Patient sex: F
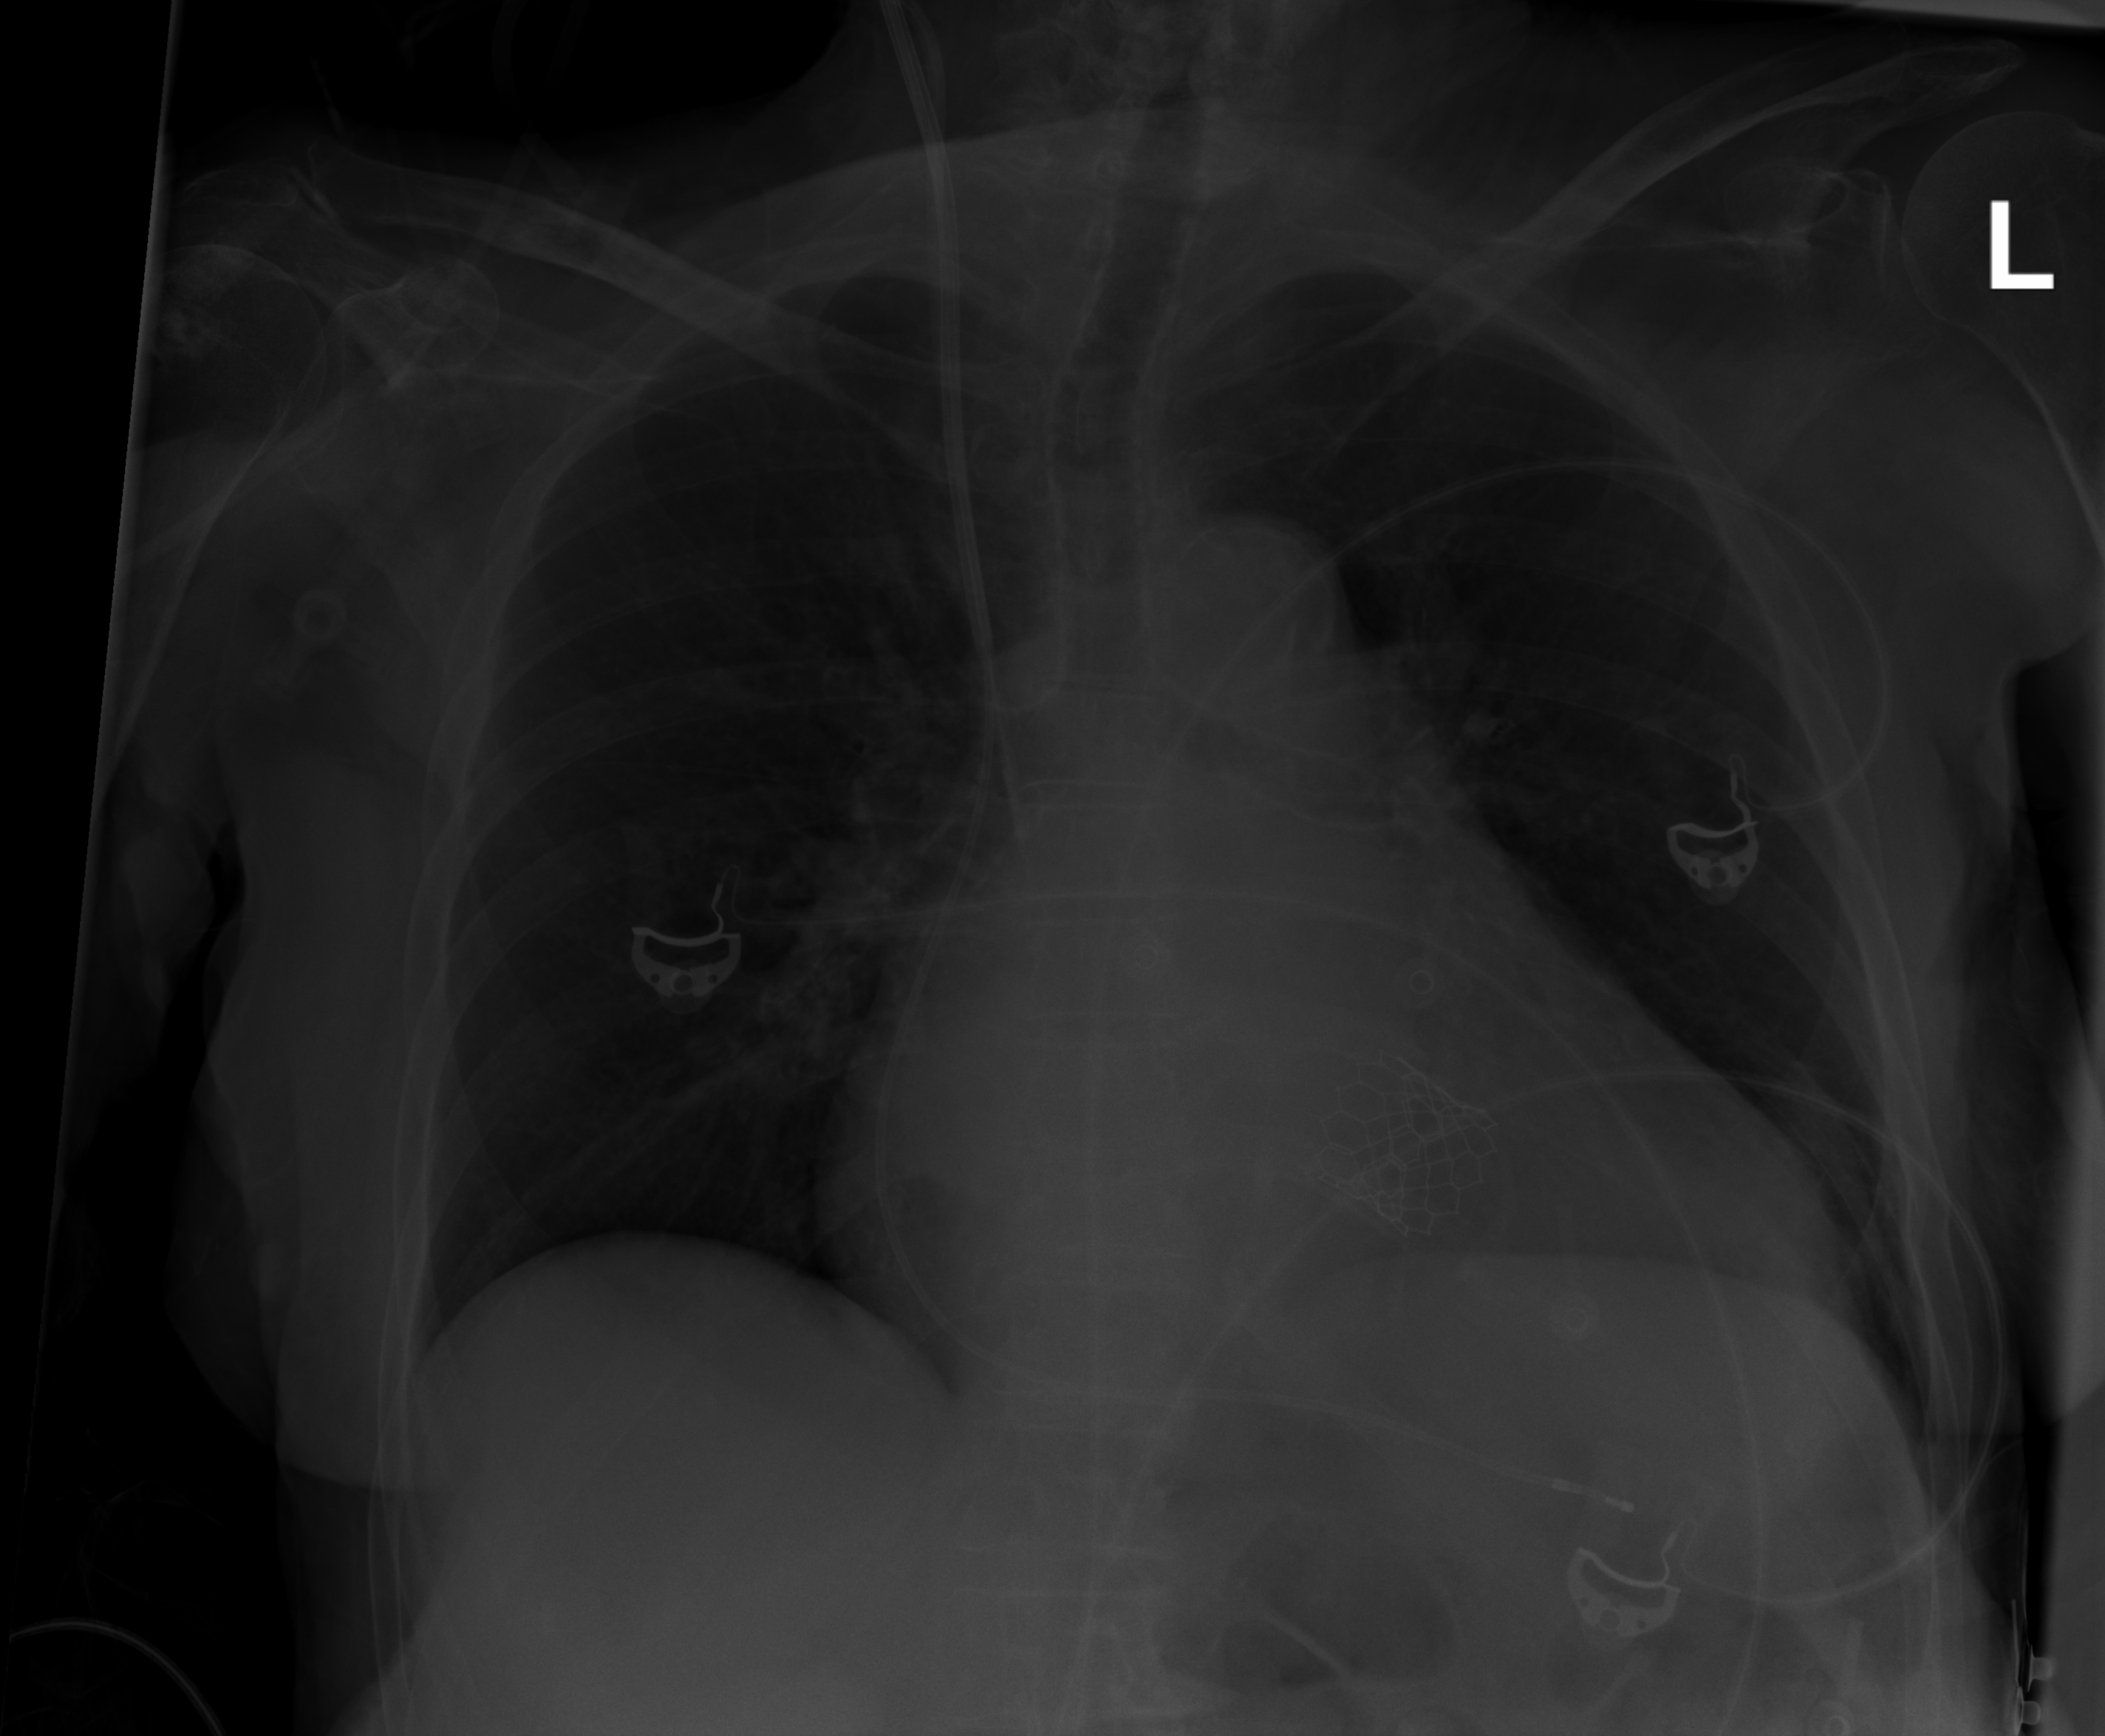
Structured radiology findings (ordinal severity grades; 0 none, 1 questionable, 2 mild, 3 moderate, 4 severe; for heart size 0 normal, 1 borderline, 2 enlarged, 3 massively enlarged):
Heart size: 2
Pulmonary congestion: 0
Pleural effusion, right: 0
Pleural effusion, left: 0
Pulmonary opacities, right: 0
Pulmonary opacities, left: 0
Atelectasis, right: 0
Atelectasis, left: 2